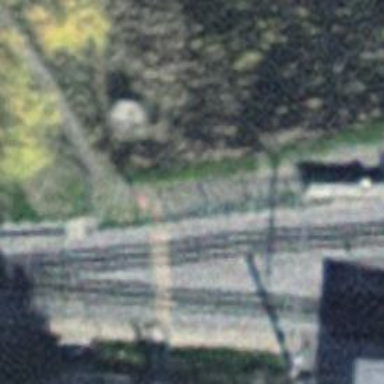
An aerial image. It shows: Railway level crossing.